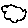
Label: cloud